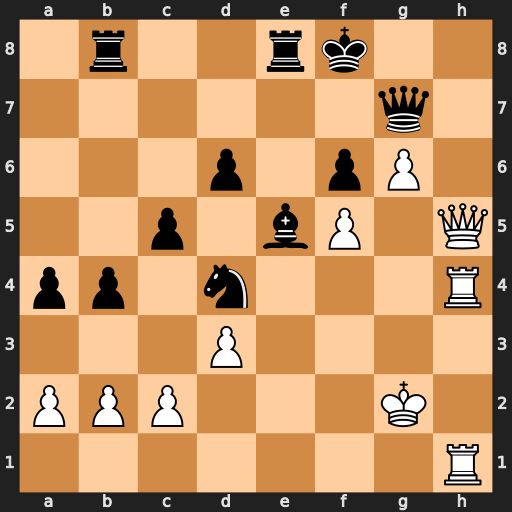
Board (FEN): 1r2rk2/6q1/3p1pP1/2p1bP1Q/pp1n3R/3P4/PPP3K1/7R
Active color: w
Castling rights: -
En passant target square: -
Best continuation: Qh8+ Qxh8 Rxh8+ Ke7 R1h7+ Kd8 g7